Field crop: maize
Growth stage: 2
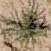
Species: salsola